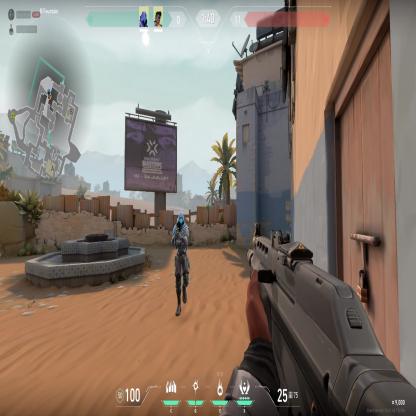
Label: teammate